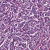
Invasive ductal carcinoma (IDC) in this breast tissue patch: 1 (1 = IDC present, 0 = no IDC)